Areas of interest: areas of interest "Industrial Park"
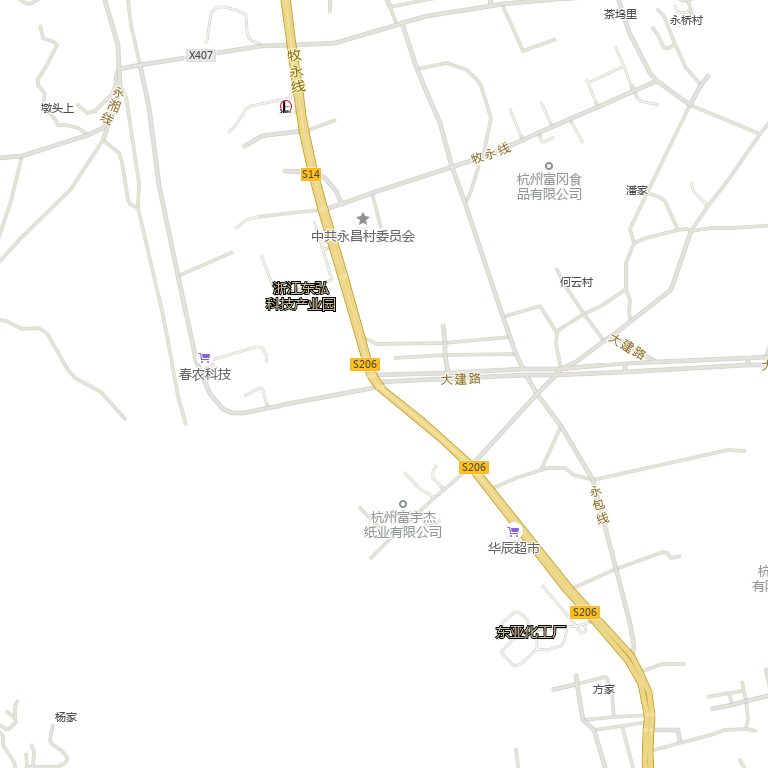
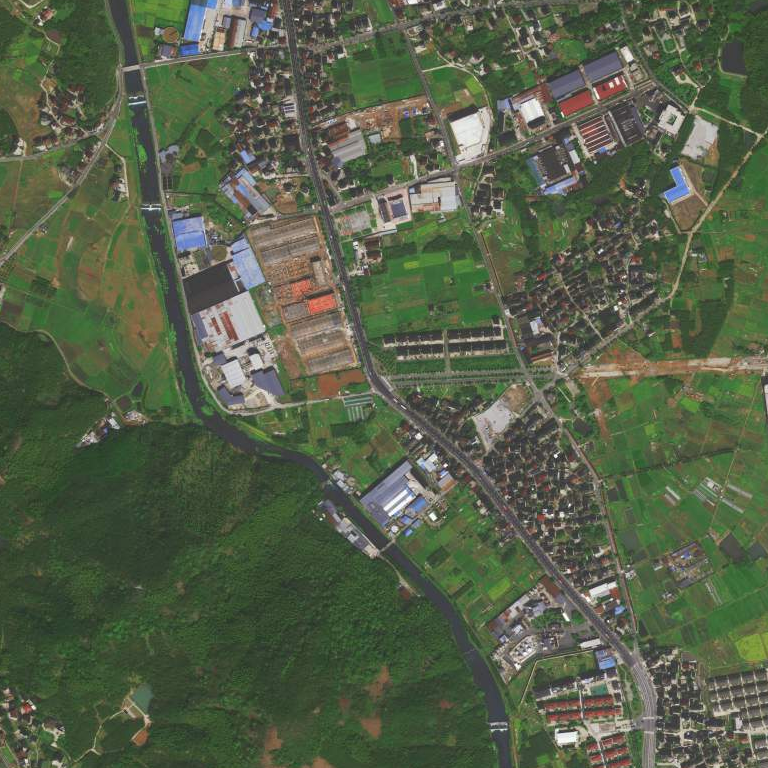